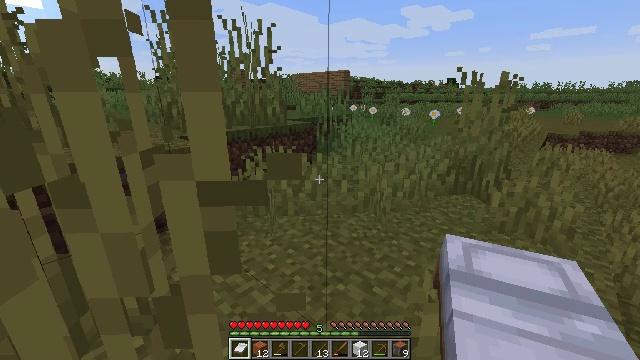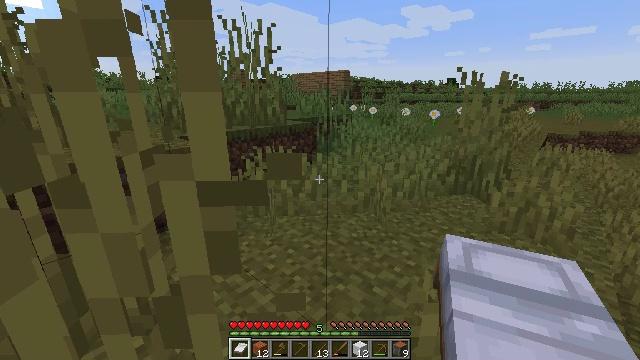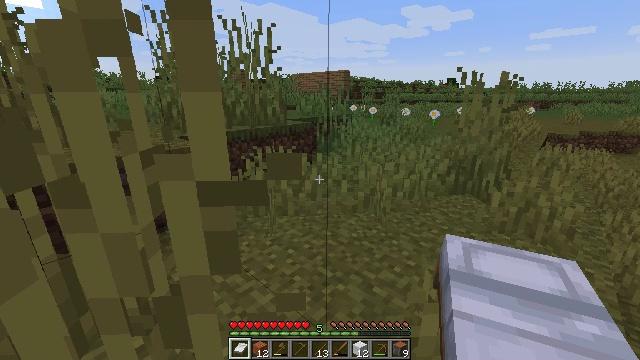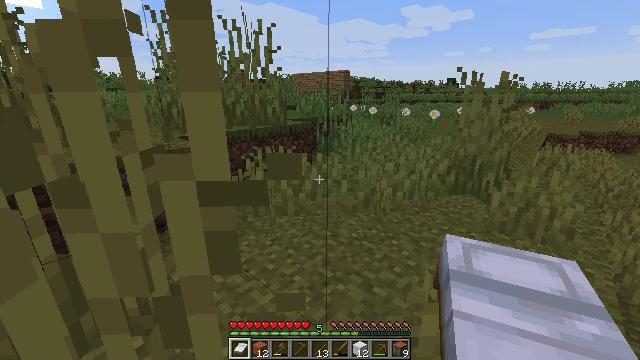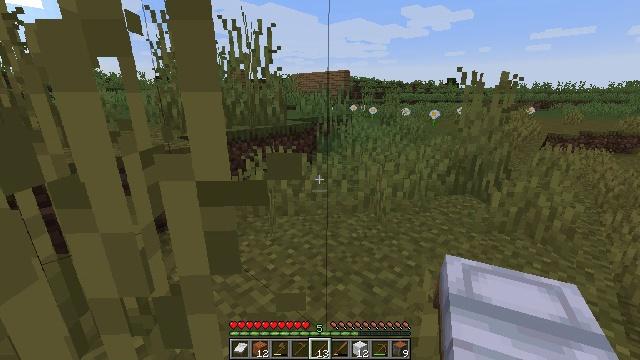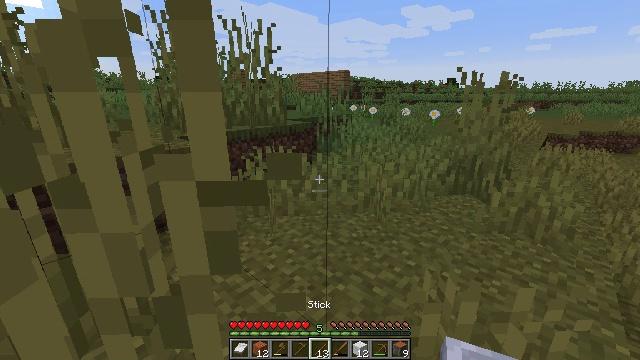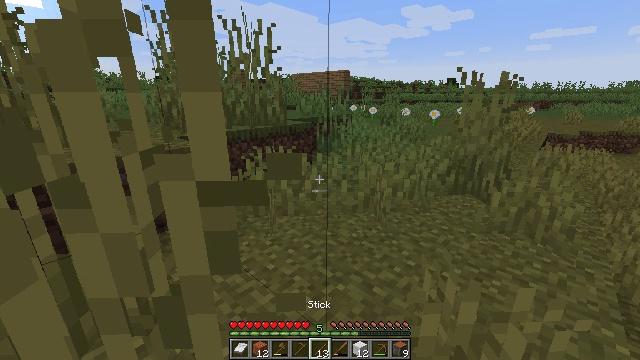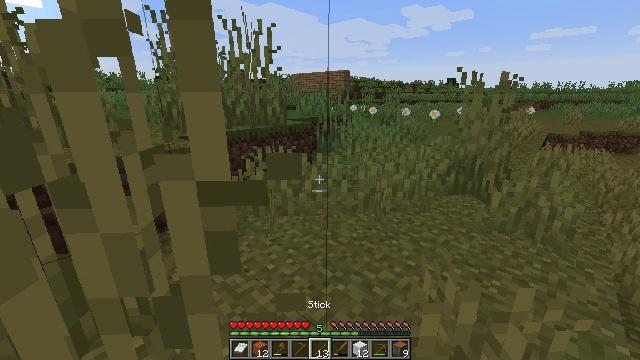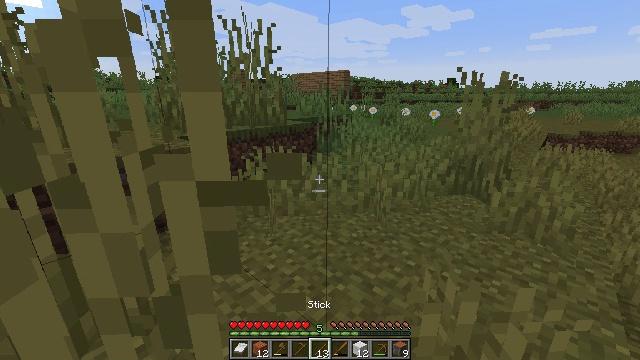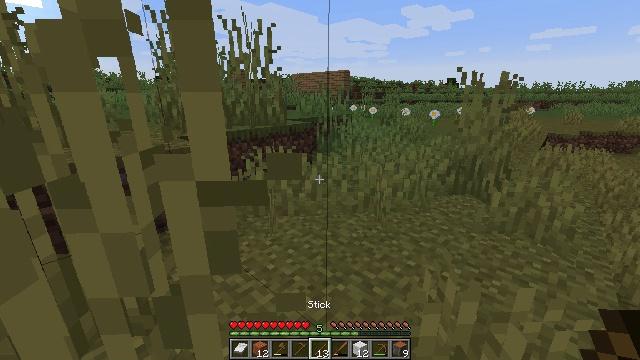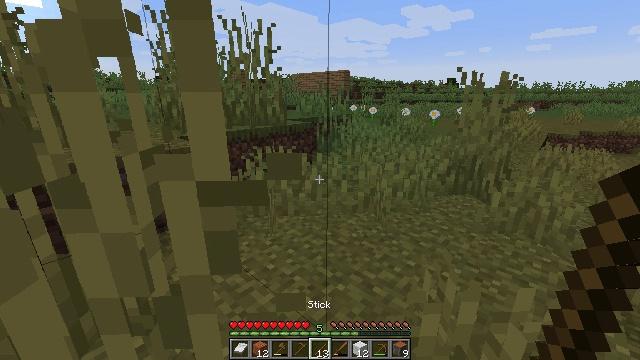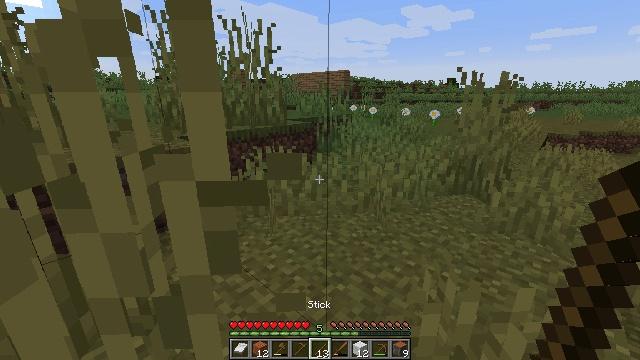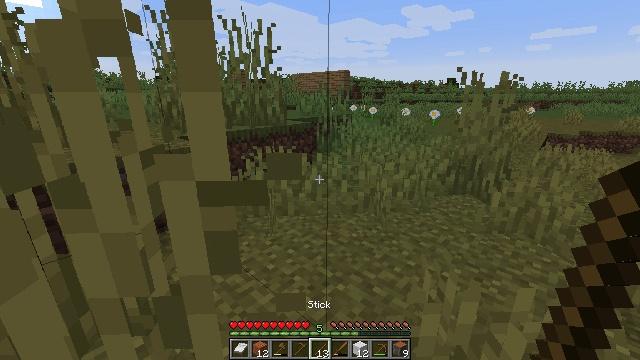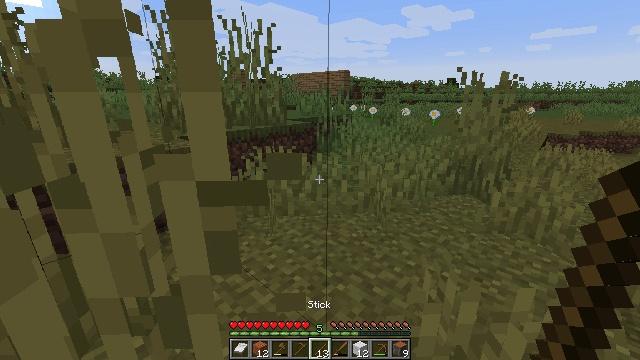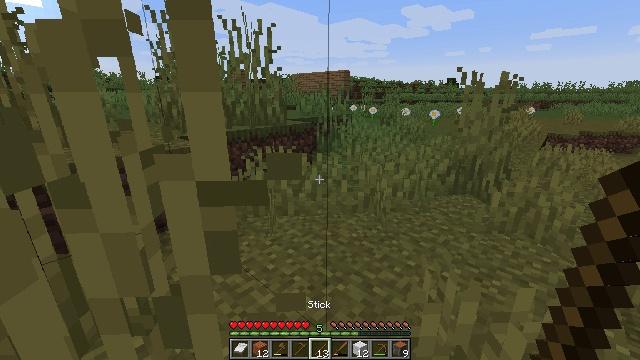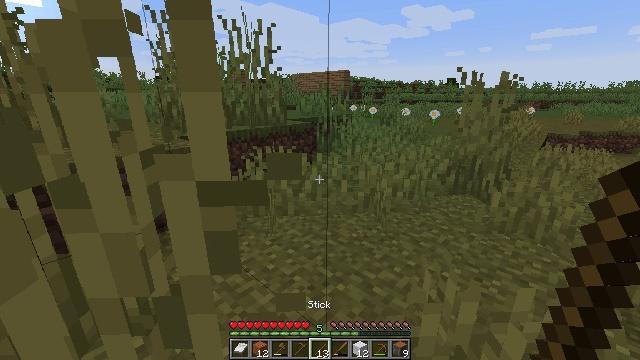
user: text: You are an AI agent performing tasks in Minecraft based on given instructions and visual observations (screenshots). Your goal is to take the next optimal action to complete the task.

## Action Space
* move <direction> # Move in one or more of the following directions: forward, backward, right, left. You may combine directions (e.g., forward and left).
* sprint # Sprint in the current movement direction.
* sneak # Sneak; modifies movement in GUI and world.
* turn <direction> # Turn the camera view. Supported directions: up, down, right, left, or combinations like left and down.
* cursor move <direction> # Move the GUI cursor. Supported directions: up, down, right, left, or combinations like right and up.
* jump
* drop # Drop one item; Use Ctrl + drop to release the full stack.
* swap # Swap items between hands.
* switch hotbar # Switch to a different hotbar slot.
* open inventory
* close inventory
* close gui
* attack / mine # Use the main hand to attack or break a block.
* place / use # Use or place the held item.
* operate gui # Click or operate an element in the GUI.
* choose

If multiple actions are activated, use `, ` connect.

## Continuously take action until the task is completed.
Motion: motion action
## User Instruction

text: Harvest the acacia log from the forest.
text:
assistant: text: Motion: no_op
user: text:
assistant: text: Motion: no_op
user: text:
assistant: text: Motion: no_op
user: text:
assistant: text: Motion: switch to hotbar 5
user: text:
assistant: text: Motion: switch to hotbar 5
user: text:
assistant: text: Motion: switch to hotbar 5
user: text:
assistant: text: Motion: switch to hotbar 5
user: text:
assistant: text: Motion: switch to hotbar 5
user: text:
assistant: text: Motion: no_op
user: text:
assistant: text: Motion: no_op
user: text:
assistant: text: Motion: no_op
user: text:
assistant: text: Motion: no_op
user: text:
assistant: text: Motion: no_op
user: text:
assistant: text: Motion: no_op
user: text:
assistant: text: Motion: no_op
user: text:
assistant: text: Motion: no_op
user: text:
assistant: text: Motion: no_op
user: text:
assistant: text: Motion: no_op
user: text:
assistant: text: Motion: no_op
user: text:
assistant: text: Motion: no_op
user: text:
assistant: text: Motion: no_op
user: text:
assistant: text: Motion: no_op
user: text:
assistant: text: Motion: no_op
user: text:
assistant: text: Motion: no_op
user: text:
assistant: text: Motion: no_op
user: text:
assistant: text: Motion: no_op
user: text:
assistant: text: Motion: no_op
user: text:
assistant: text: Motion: no_op
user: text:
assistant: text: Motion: no_op
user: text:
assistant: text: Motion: no_op